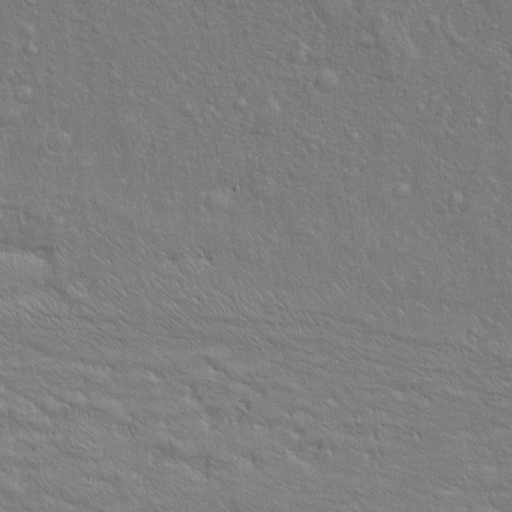
Classes present: Background